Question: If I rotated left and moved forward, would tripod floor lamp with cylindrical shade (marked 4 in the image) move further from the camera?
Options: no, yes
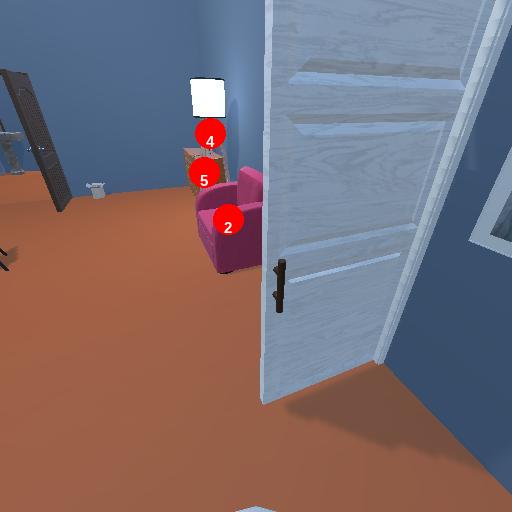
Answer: no